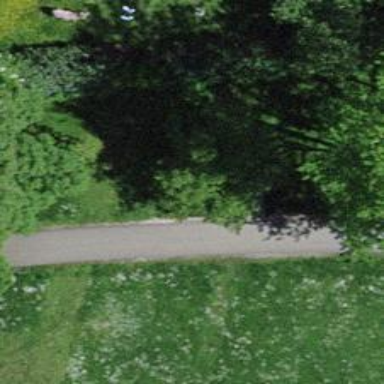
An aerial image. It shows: Unpaved footway.